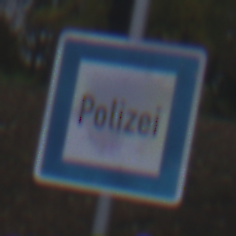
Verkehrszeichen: Polizei
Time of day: MorningAfternoon
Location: Outdoor (Urban)
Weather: Overcast
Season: NotSpecified
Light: Natural